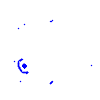
Particle: pion